【题型】证明题　【知识点】解析几何　【难度】hard
如图所示，由椭圆 \( C_1: \frac{x^2}{a^2} + \frac{y^2}{b^2} = 1 \ (a > b > 0) \) 和椭圆 \( C_2: \frac{x^2}{b^2} + \frac{y^2}{t^2} = 1 \ (b > t > 0) \) 组合而成的曲线 \( \Gamma \)，由图形特点，这里称曲线 \( \Gamma \) 为“猫眼曲线”。特别地，若两个椭圆的离心率相等，则称其为“优美猫眼曲线”。

\vspace{1em}

(1) 已知猫眼曲线 \( \Gamma \) 满足 \( a, b, t \) 成等比数列，试判断该曲线是否为“优美猫眼曲线”；

\vspace{0.5em}

(2) 在曲线 \( \Gamma \) 中，若 \( a = 2 \)，\( b = \sqrt{2} \)，\( t = 1 \)，斜率为 \( k \ (k \neq 0) \) 的直线 \( l \) 不经过坐标原点，且 \( l \) 与椭圆 \( C_1 \) 相交所得弦的中点为 \( M \)，与椭圆 \( C_2 \) 相交所得弦的中点为 \( N \)，证明：直线 \( OM \)，\( ON \) 的斜率之比 \( \frac{k_{OM}}{k_{ON}} \) 为定值；

\vspace{0.5em}

(3) 在 (2) 的条件下，若直线 \( l \) 的斜率 \( k = \sqrt{2} \)，且 \( l \) 与椭圆 \( C_2 \) 相切，与椭圆 \( C_1 \) 相交于 \( A \)，\( B \) 两点，\( Q \) 为椭圆 \( C_1 \) 上异于 \( A \)，\( B \) 的任意一点，求 \( \triangle ABQ \) 面积的最大值。

\vspace{1em}
【解答】
【答案】(1) 是“优美猫眼曲线”

(2) 证明见解析

(3) \( \frac{2\sqrt{30} + 4\sqrt{3}}{5} \)

\vspace{1em}

【分析】
(1) 求两个椭圆的离心率，结合 \( \frac{b}{a} = \frac{t}{b} \)，即可利用“优美猫眼曲线”的定义求解。

(2) 利用点差法可得 \( k \cdot k_{OM} = -\frac{1}{2} \)，同理可得 \( k \cdot k_{ON} = -2 \)，即可求解 \( \frac{k_{OM}}{k_{ON}} = \frac{1}{4} \) 为定值，或者利用联立方程，根据韦达定理可得 \( M \) 的坐标为 \( \left( \frac{-2km}{1+2k^2}, \frac{m}{1+2k^2} \right) \)，即可求解斜率得。

(3) 根据相切，结合判别式可得 \( m = \pm 2 \)，即可结合 \( C_1 \) 的三角换元，结合弦长公式以及点到直线的距离公式即可求解。

\vspace{1em}

【详解】
(1) 由 \( a, b, t \) 成等比数列，得 \( \frac{b}{a} = \frac{t}{b} \)。

则椭圆 \( C_1 \) 的离心率为
\[
e_1 = \frac{\sqrt{a^2 - b^2}}{a} = \sqrt{1 - \left( \frac{b}{a} \right)^2},
\]
椭圆 \( C_2 \) 的离心率为
\[
e_2 = \frac{\sqrt{b^2 - t^2}}{b} = \sqrt{1 - \left( \frac{t}{b} \right)^2}.
\]

因为 \( \frac{b}{a} = \frac{t}{b} \)，所以 \( \sqrt{1 - \left( \frac{b}{a} \right)^2} = \sqrt{1 - \left( \frac{t}{b} \right)^2} \)，即 \( e_1 = e_2 \)，

所以，该曲线是“优美猫眼曲线”。

\vspace{1em}

(2) 方法一：设直线 \( l \) 与椭圆 \( C_1: \frac{x^2}{4} + \frac{y^2}{2} = 1 \) 相交于 \( C(x_1, y_1) \)，\( D(x_2, y_2) \)，线段 \( CD \) 的中点 \( M(x_0, y_0) \)，

则 \( \frac{x_1^2}{4} + \frac{y_1^2}{2} = 1 \)，\( \frac{x_2^2}{4} + \frac{y_2^2}{2} = 1 \)，两式相减，得
\[
\frac{x_1^2 - x_2^2}{4} + \frac{y_1^2 - y_2^2}{2} = 0,
\]
\[
(x_1 - x_2)(x_1 + x_2) + 2(y_1 - y_2)(y_1 + y_2) = 0,
\]
即
\[
(x_1 - x_2) \cdot 2x_0 + 2(y_1 - y_2) \cdot 2y_0 = 0.
\]

由已知 \( x_1 \neq x_2 \)，\( x_0 \neq 0 \)，所以 \( \frac{y_1 - y_2}{x_1 - x_2} \cdot \frac{y_0}{x_0} = -\frac{1}{2} \)，

即 \( k \cdot k_{OM} = -\frac{1}{2} \)，同理可得 \( k \cdot k_{ON} = -2 \)，所以，\( \frac{k_{OM}}{k_{ON}} = \frac{1}{4} \) 为定值。

\vspace{0.5em}

方法二：由题知，可设直线 \( l: y = kx + m \)，联立 \( C_1: \frac{x^2}{4} + \frac{y^2}{2} = 1 \)，得
\[
(1 + 2k^2)x^2 + 4kmx + 2m^2 - 4 = 0,
\]
故
\[
x_M = \frac{1}{2} \times \frac{-4km}{1 + 2k^2} = \frac{-2km}{1 + 2k^2}, \quad y_M = kx_M + m = k \cdot \frac{-2km}{1 + 2k^2} + m = \frac{m}{1 + 2k^2},
\]
则中点 \( M \) 的坐标为 \( \left( \frac{-2km}{1 + 2k^2}, \frac{m}{1 + 2k^2} \right) \)，可得 \( k_{OM} = -\frac{1}{2k} \)，

同理可得：\( k_{ON} = -\frac{2}{k} \)，所以，\( \frac{k_{OM}}{k_{ON}} = \frac{1}{4} \) 为定值。

\vspace{1em}

(3) 设直线 \( l \) 的方程为 \( y = \sqrt{2}x + m \)，代入 \( \frac{x^2}{1} + \frac{y^2}{1} = 1 \)，得
\[
4x^2 + 2\sqrt{2}mx + m^2 - 2 = 0.
\]

因为 \( l \) 与椭圆 \( C_2 \) 相切，所以 \( \Delta = 8m^2 - 16(m^2 - 2) = 0 \)，解得 \( m = \pm 2 \)，

根据对称性，不妨取 \( m = 2 \)，则将直线 \( l \) 的方程 \( y = \sqrt{2}x + 2 \) 代入椭圆 \( C_1 \) 的方程 \( \frac{x^2}{4} + \frac{y^2}{2} = 1 \)，

得 \( 5x^2 + 8\sqrt{2}x + 4 = 0 \)，设 \( A(x_1, y_1) \)，\( B(x_2, y_2) \)，则 \( x_1 + x_2 = -\frac{8\sqrt{2}}{5} \)，\( x_1x_2 = \frac{4}{5} \)，

所以
\[
|AB| = \sqrt{3}|x_1 - x_2| = \sqrt{3} \cdot \sqrt{(x_1 + x_2)^2 - 4x_1x_2} = \frac{12}{5}.
\]

设 \( Q(2\cos\theta, \sqrt{2}\sin\theta) \)，则点 \( Q \) 到直线 \( y = \sqrt{2}x + 2 \) 的距离 \( d \)（其中，\( \tan\varphi = 2 \)，\( \varphi \in (0, \frac{\pi}{2}) \)）：
\[
d = \frac{|2\sqrt{2}\cos\theta - \sqrt{2}\sin\theta + 2|}{\sqrt{3}} = \frac{|\sqrt{10}\sin\theta - \sqrt{10}\cos\theta - 2|}{\sqrt{3}} = \frac{|\sqrt{10}\sin(\theta - \varphi) - 2|}{\sqrt{3}},
\]
当 \( \theta - \varphi = -\frac{\pi}{2} \)，即 \( \theta = \varphi - \frac{\pi}{2} = \arctan 2 - \frac{\pi}{2} \) 时，\( d \) 取最大值 \( \frac{\sqrt{10} + 2}{\sqrt{3}} \)，

所以，\( \triangle ABQ \) 面积最大值为
\[
\frac{12}{5} \cdot \frac{\sqrt{10} + 2}{\sqrt{3}} = \frac{2\sqrt{30} + 4\sqrt{3}}{5}.
\]

\vspace{1em}

若取 \( m = -2 \)，根据图形的对称性可得相同的结论。

\vspace{1em}

【点睛】方法点睛：圆锥曲线中取值范围问题的五种求解策略：

(1) 利用圆锥曲线的几何性质或判别式构造不等关系，从而确定参数的取值范围；

(2) 利用已知参数的范围，求新的参数的范围，解这类问题的核心是建立两个参数之间的等量关系；

(3) 利用隐含的不等关系建立不等式，从而求出参数的取值范围；

(4) 利用已知的不等关系建立不等式，从而求出参数的取值范围；

(5) 利用求函数值域的方法将待求量表示为其他变量的函数，求其值域，从而确定参数的取值范围。

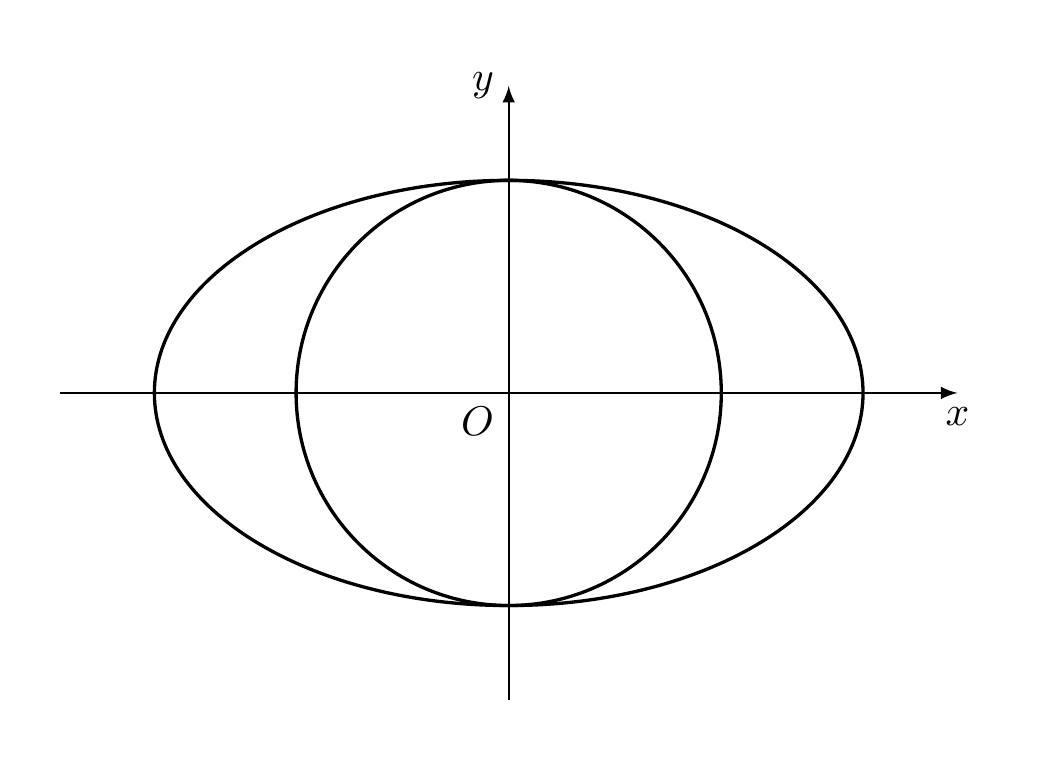
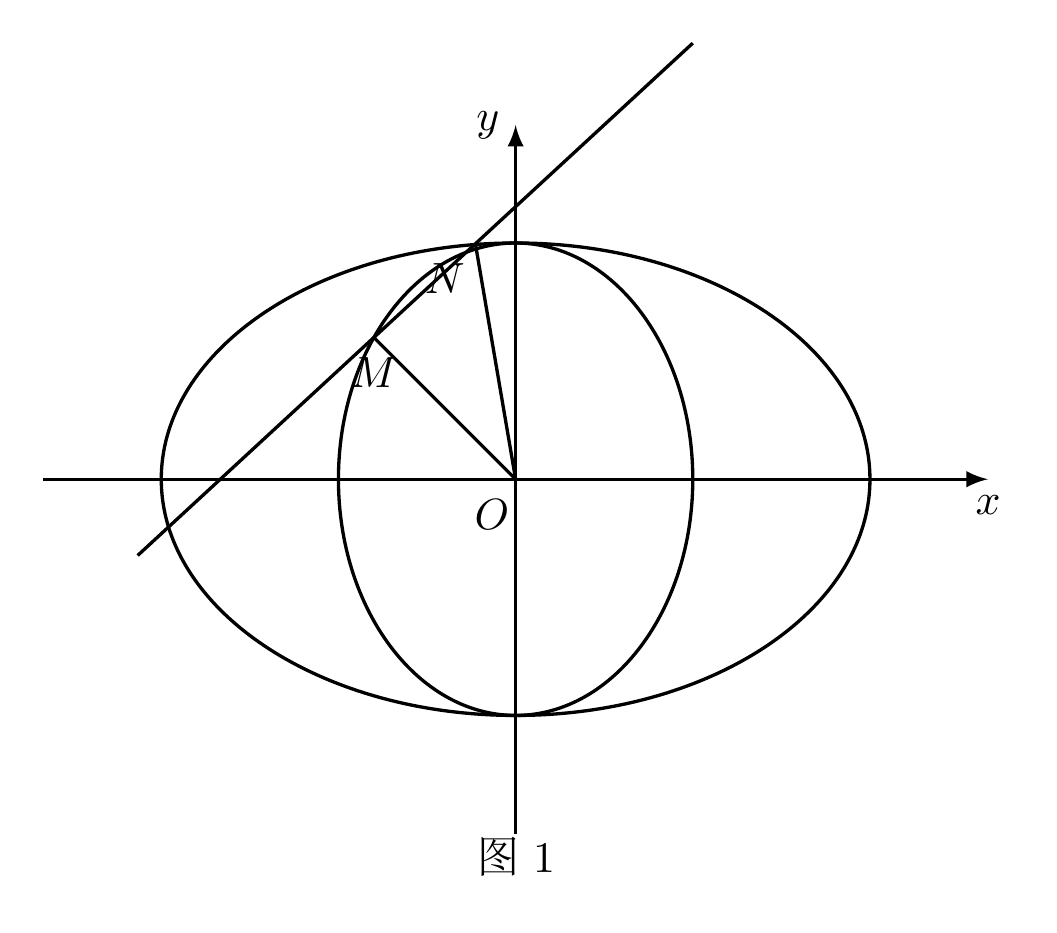